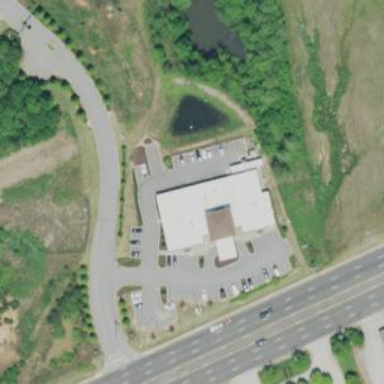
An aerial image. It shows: Healthcare clinic.